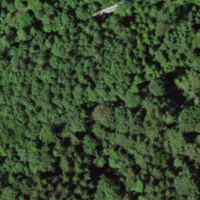
EUNIS habitat code: 44
Species observed at this site:
Lonicera acuminata